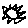
Label: sun